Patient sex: F
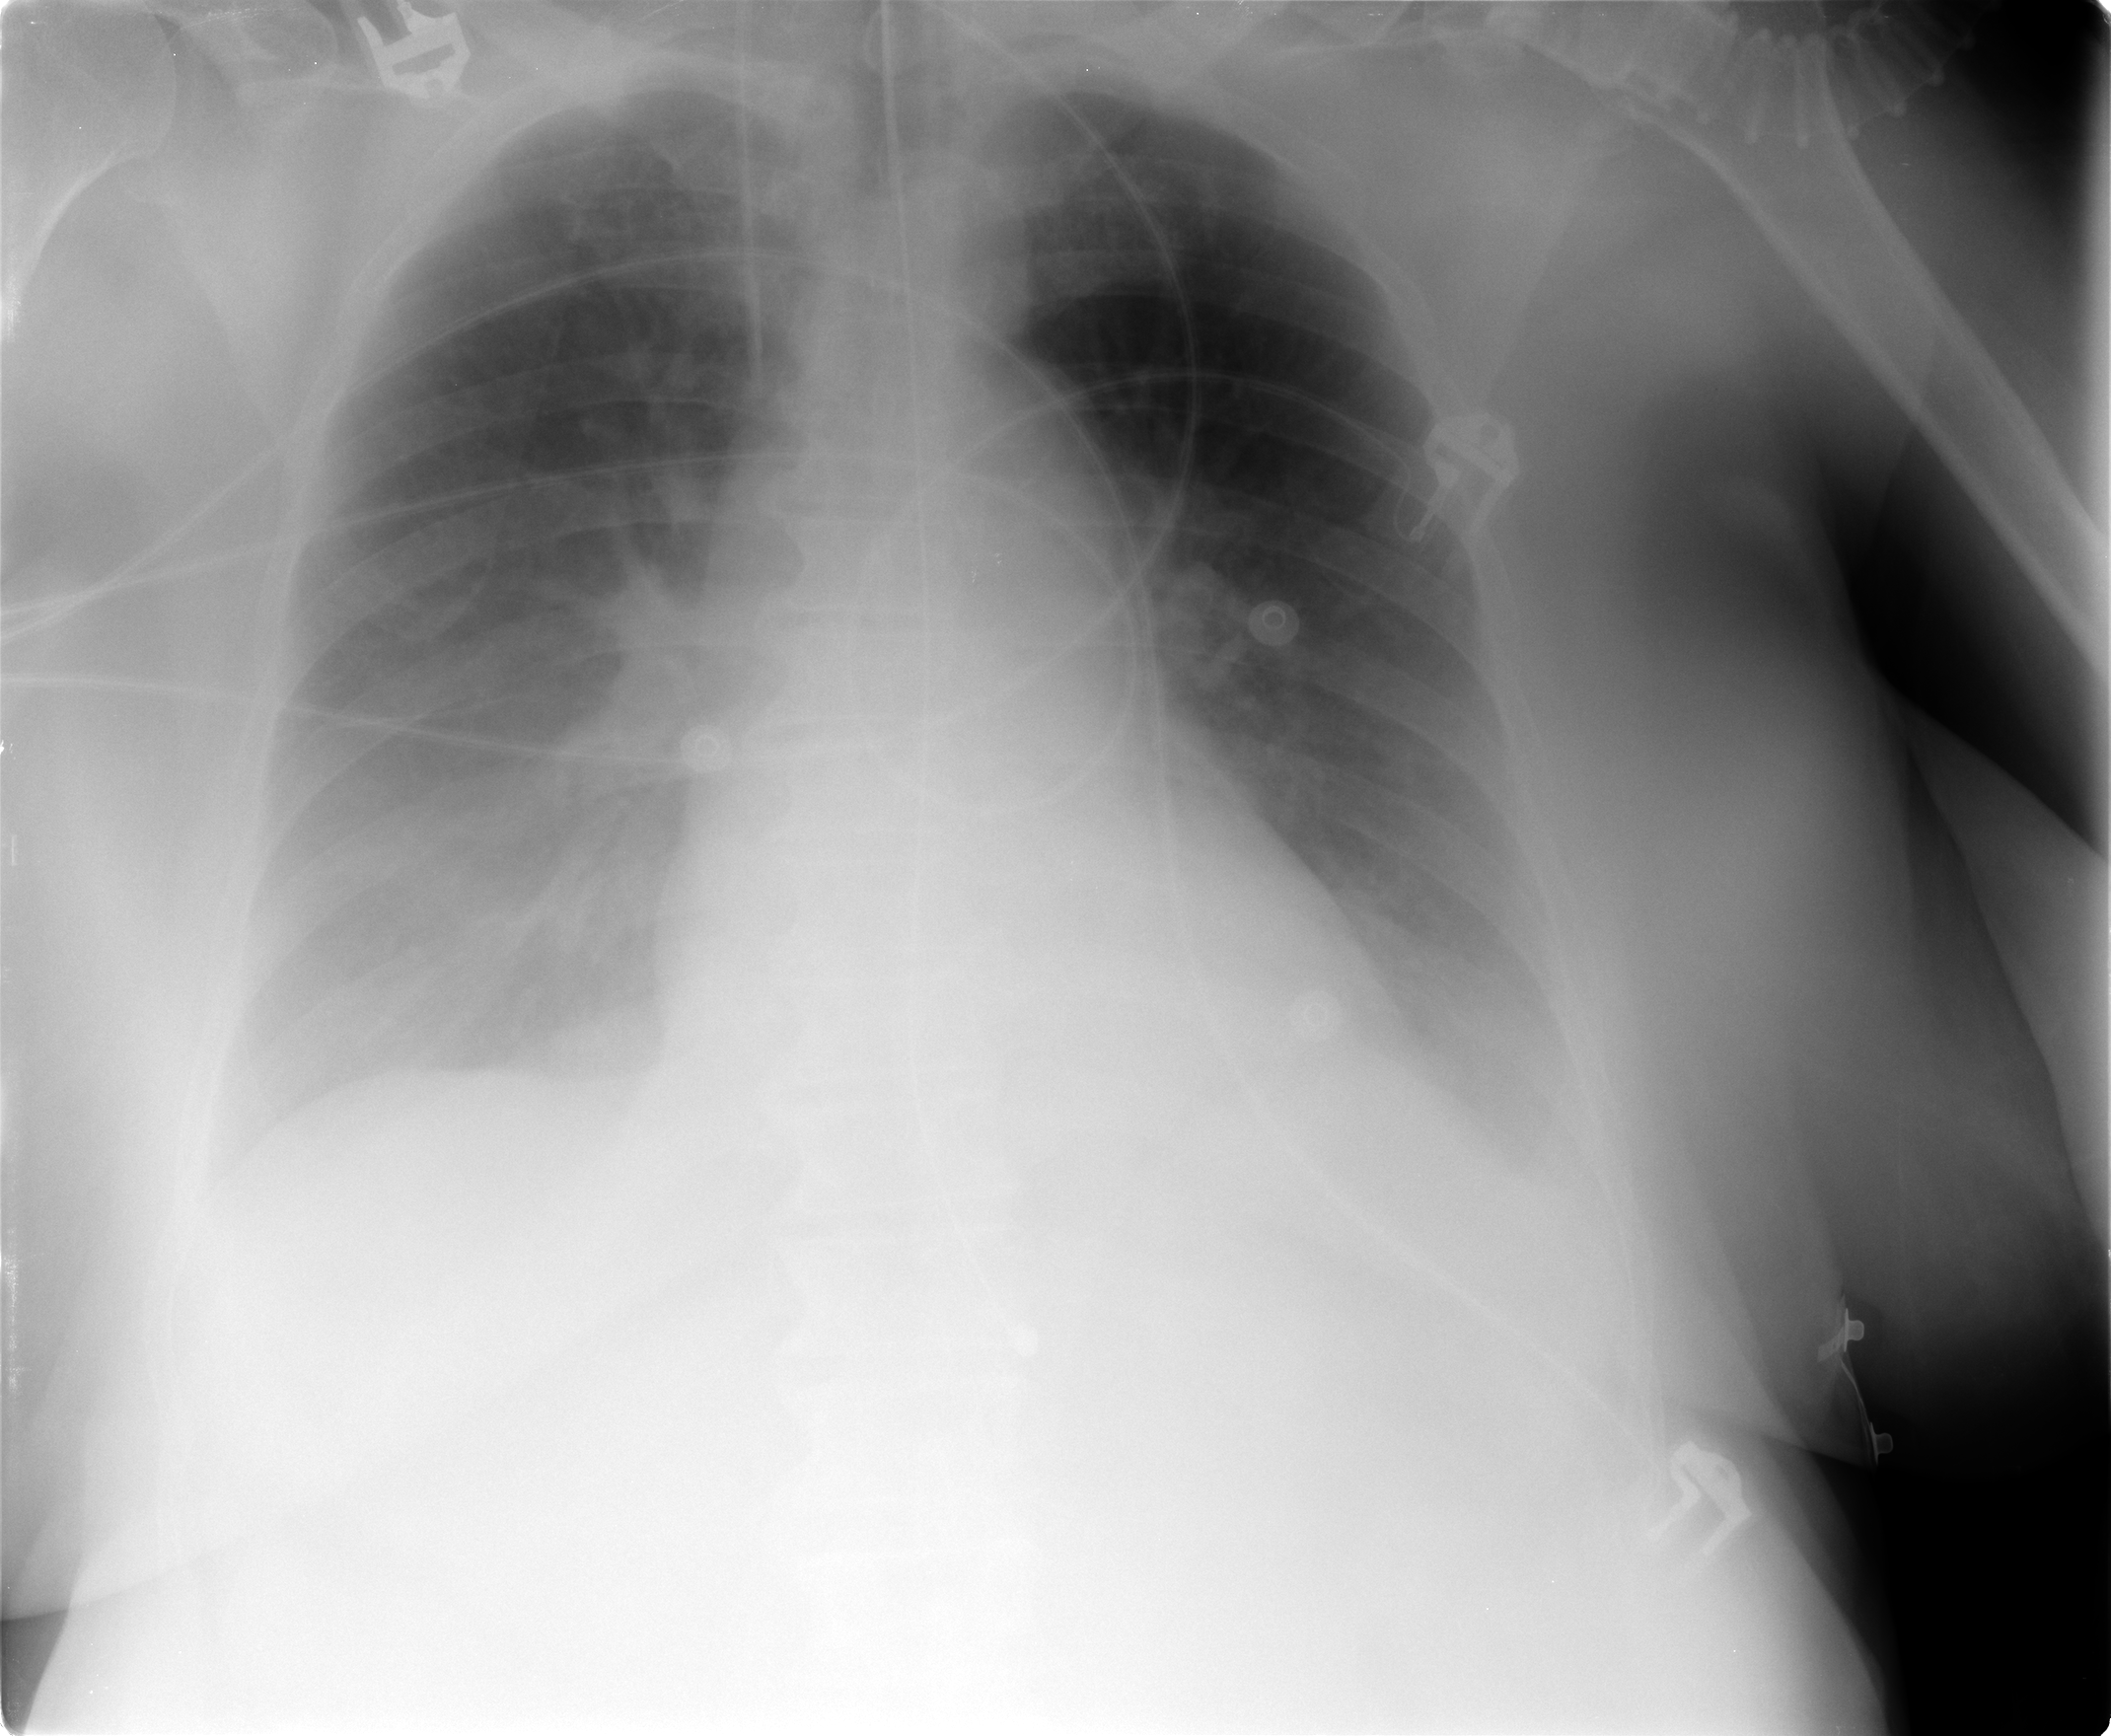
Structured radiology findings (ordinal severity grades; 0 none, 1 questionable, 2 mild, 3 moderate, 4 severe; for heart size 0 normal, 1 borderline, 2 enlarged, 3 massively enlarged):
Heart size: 0
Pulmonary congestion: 2
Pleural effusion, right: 2
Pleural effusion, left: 2
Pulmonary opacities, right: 2
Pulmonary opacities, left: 1
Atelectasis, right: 2
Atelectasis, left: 2